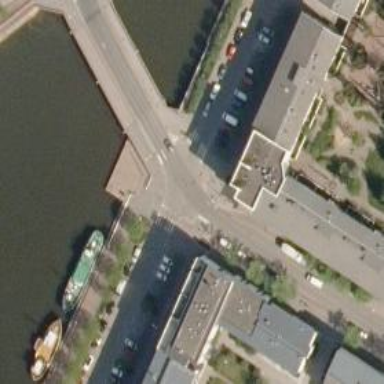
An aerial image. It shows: Uncontrolled crossing on the road.